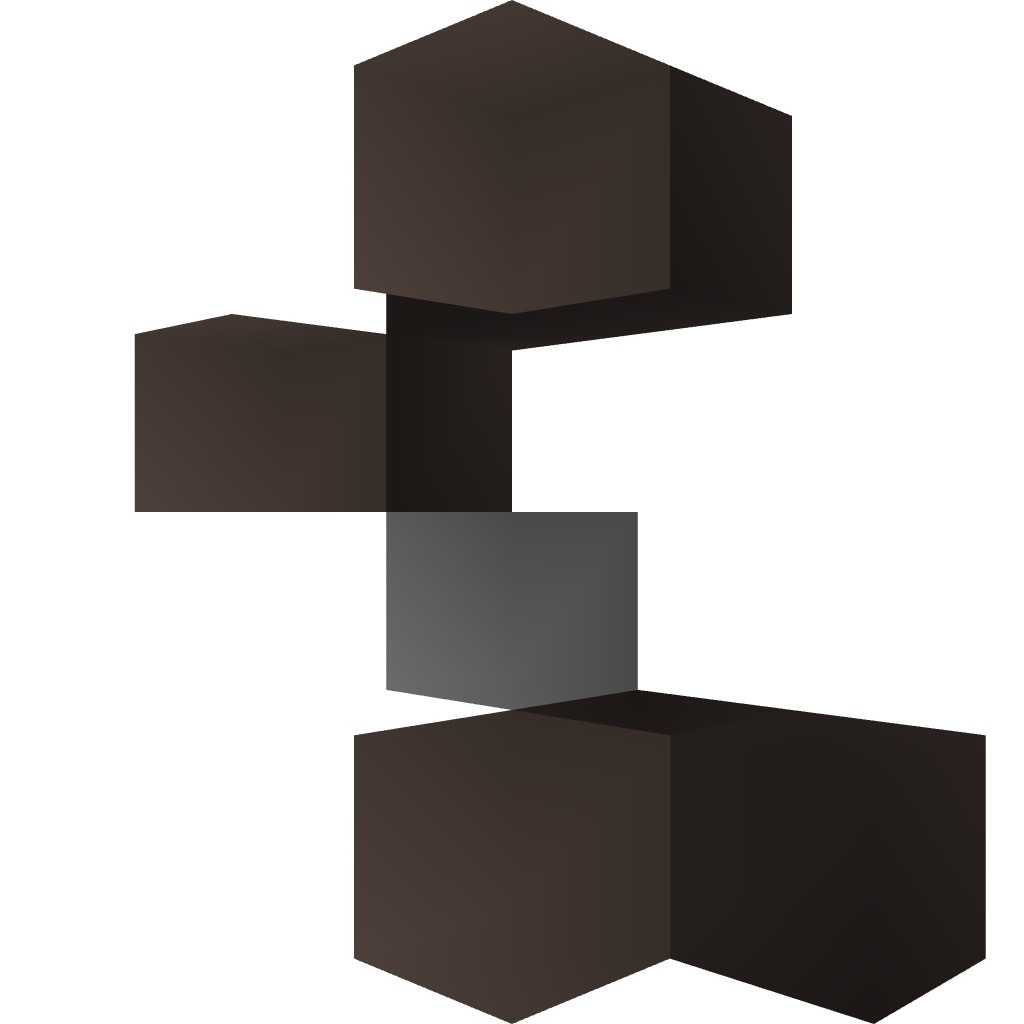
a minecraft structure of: Simple Automatic Furnace